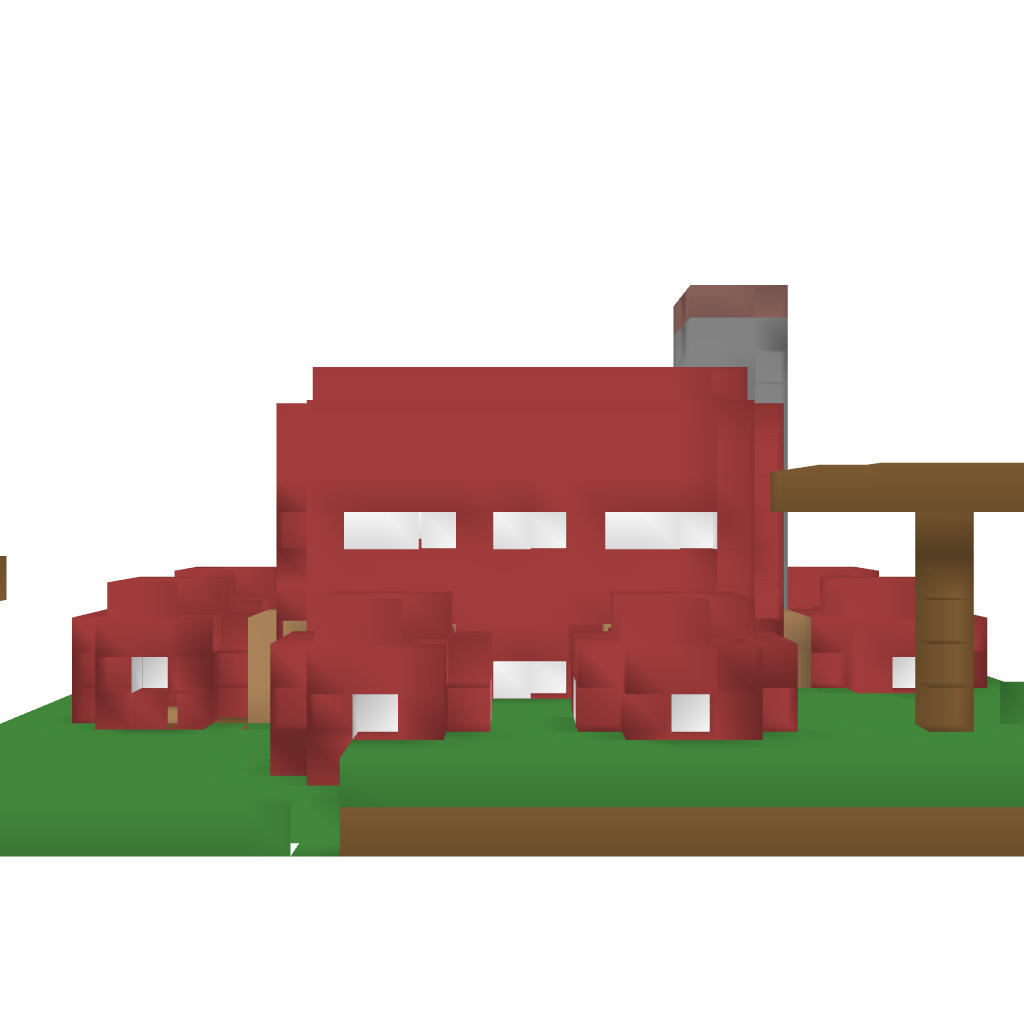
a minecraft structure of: Mushroom house 2 high quality